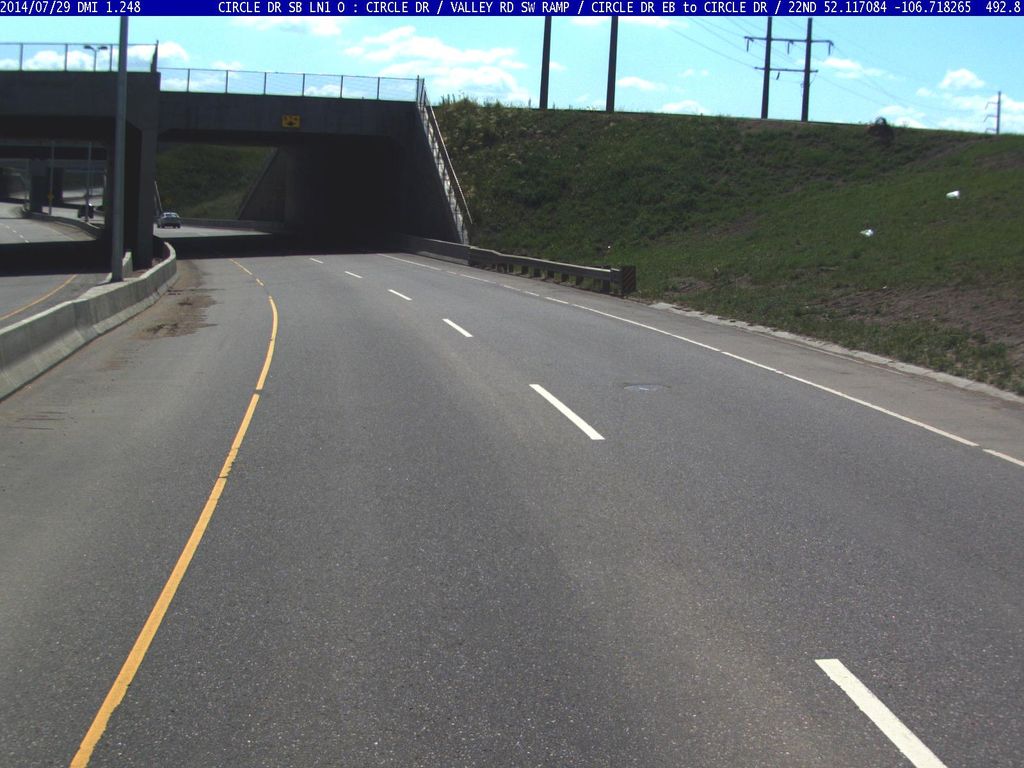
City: saskatoon